Question:
In this picture, we have a program that will set up the Arduino to get its IP address. But what does the 'while(true)' loop do?
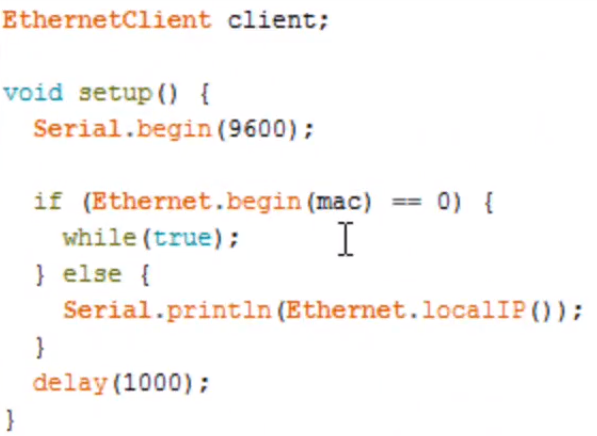
Answer: It waits forever, because it couldn't get the IP address. Basically, the program gives up and stalls. Nothing happens after this.